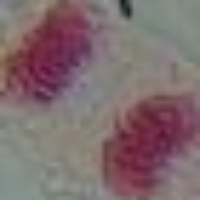
Label: telophase